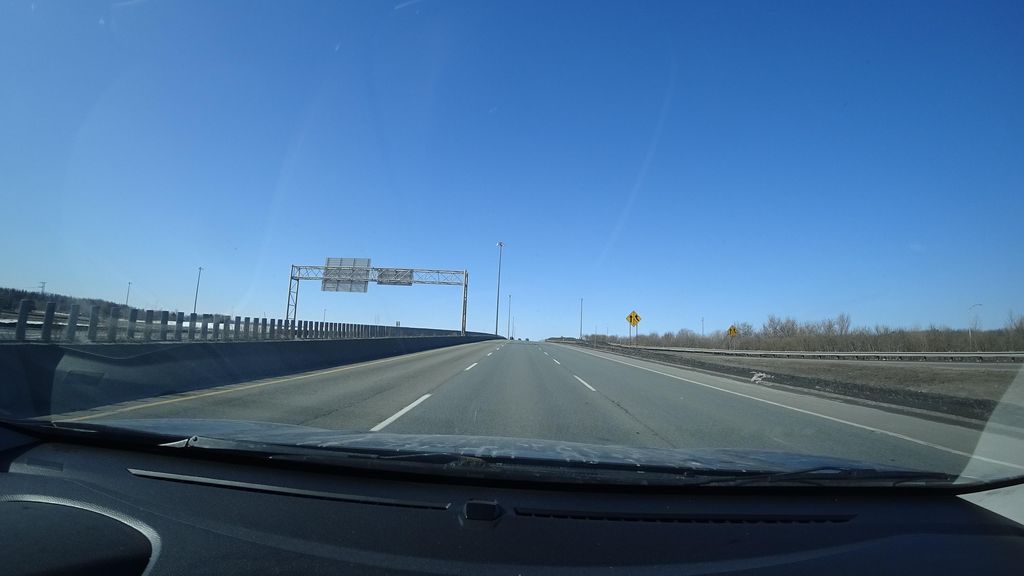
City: quebec_city